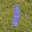
Label: 1